Question: I am trying to build a full stack app using ReactJS for the frontend and ExpressJS for the backend. I use Axios to make calls from my frontend to my backend. When I make those calls, I get these errors:

My express index file:
'''
const express = require('express')
const path = require('path')
var app = express()
const PORT = process.env.PORT || 5000
app.listen(PORT, () => {
console.log('Server started on port ${PORT}')
})
app.use(express.static(path.join(__dirname, "public")))
'''
My get call from React frontend:
'''
componentDidMount() {
axios.get("http://localhost:5000/servers.json").then((res => {
this.setState({ servers: res.data })
}))
}
'''
React server is running on port 3000 and Express server is running port 5000, so there shouldn't be a conflict there...
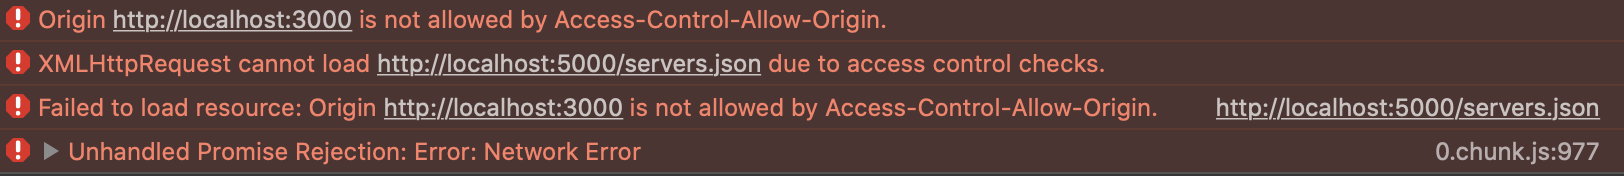
Answer: The reason you are getting the error <URL> and . In your case port the react script runs at port 3000 while the express script is running on port 5000, thus the error.
To solve this, you need to enable <URL> on your server side code. First install the cors dependency using the command
> npm install cors
Then update the code in your server to look as follows:
'''
const express = require('express')
const path = require('path')
const cors = require('cors')
const app = express()
app.use(cors())
const PORT = process.env.PORT || 5000
app.listen(PORT, () => {
console.log('Server started on port ${PORT}')
})
app.use(express.static(path.join(__dirname, "public")))
'''
Hopefully this works for you.